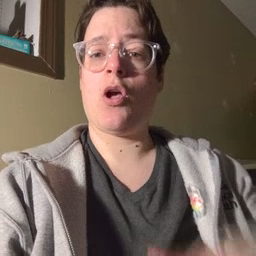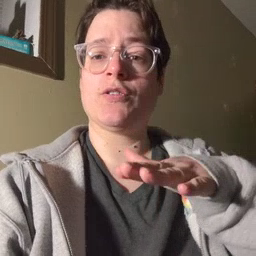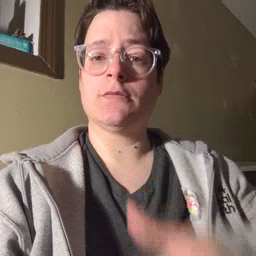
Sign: on